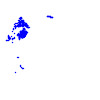
Particle: electron